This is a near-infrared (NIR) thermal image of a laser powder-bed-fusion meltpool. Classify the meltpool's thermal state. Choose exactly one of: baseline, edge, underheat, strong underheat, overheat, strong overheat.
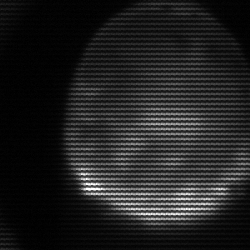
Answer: edge